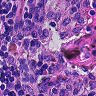
Metastatic tissue present: no